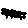
Label: hexagon